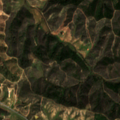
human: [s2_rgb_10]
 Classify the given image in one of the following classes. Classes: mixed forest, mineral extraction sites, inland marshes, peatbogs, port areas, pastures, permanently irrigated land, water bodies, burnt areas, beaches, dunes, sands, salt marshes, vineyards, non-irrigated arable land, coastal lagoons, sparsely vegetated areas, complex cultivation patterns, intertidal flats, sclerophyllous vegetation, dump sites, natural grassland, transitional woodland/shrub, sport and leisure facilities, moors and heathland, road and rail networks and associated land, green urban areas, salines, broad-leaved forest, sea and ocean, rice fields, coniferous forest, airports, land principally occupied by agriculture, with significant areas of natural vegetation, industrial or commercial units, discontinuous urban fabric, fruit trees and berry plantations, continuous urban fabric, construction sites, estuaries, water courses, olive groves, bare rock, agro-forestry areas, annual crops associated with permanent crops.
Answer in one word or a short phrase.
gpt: non-irrigated arable land, pastures, natural grassland, sclerophyllous vegetation, transitional woodland/shrub